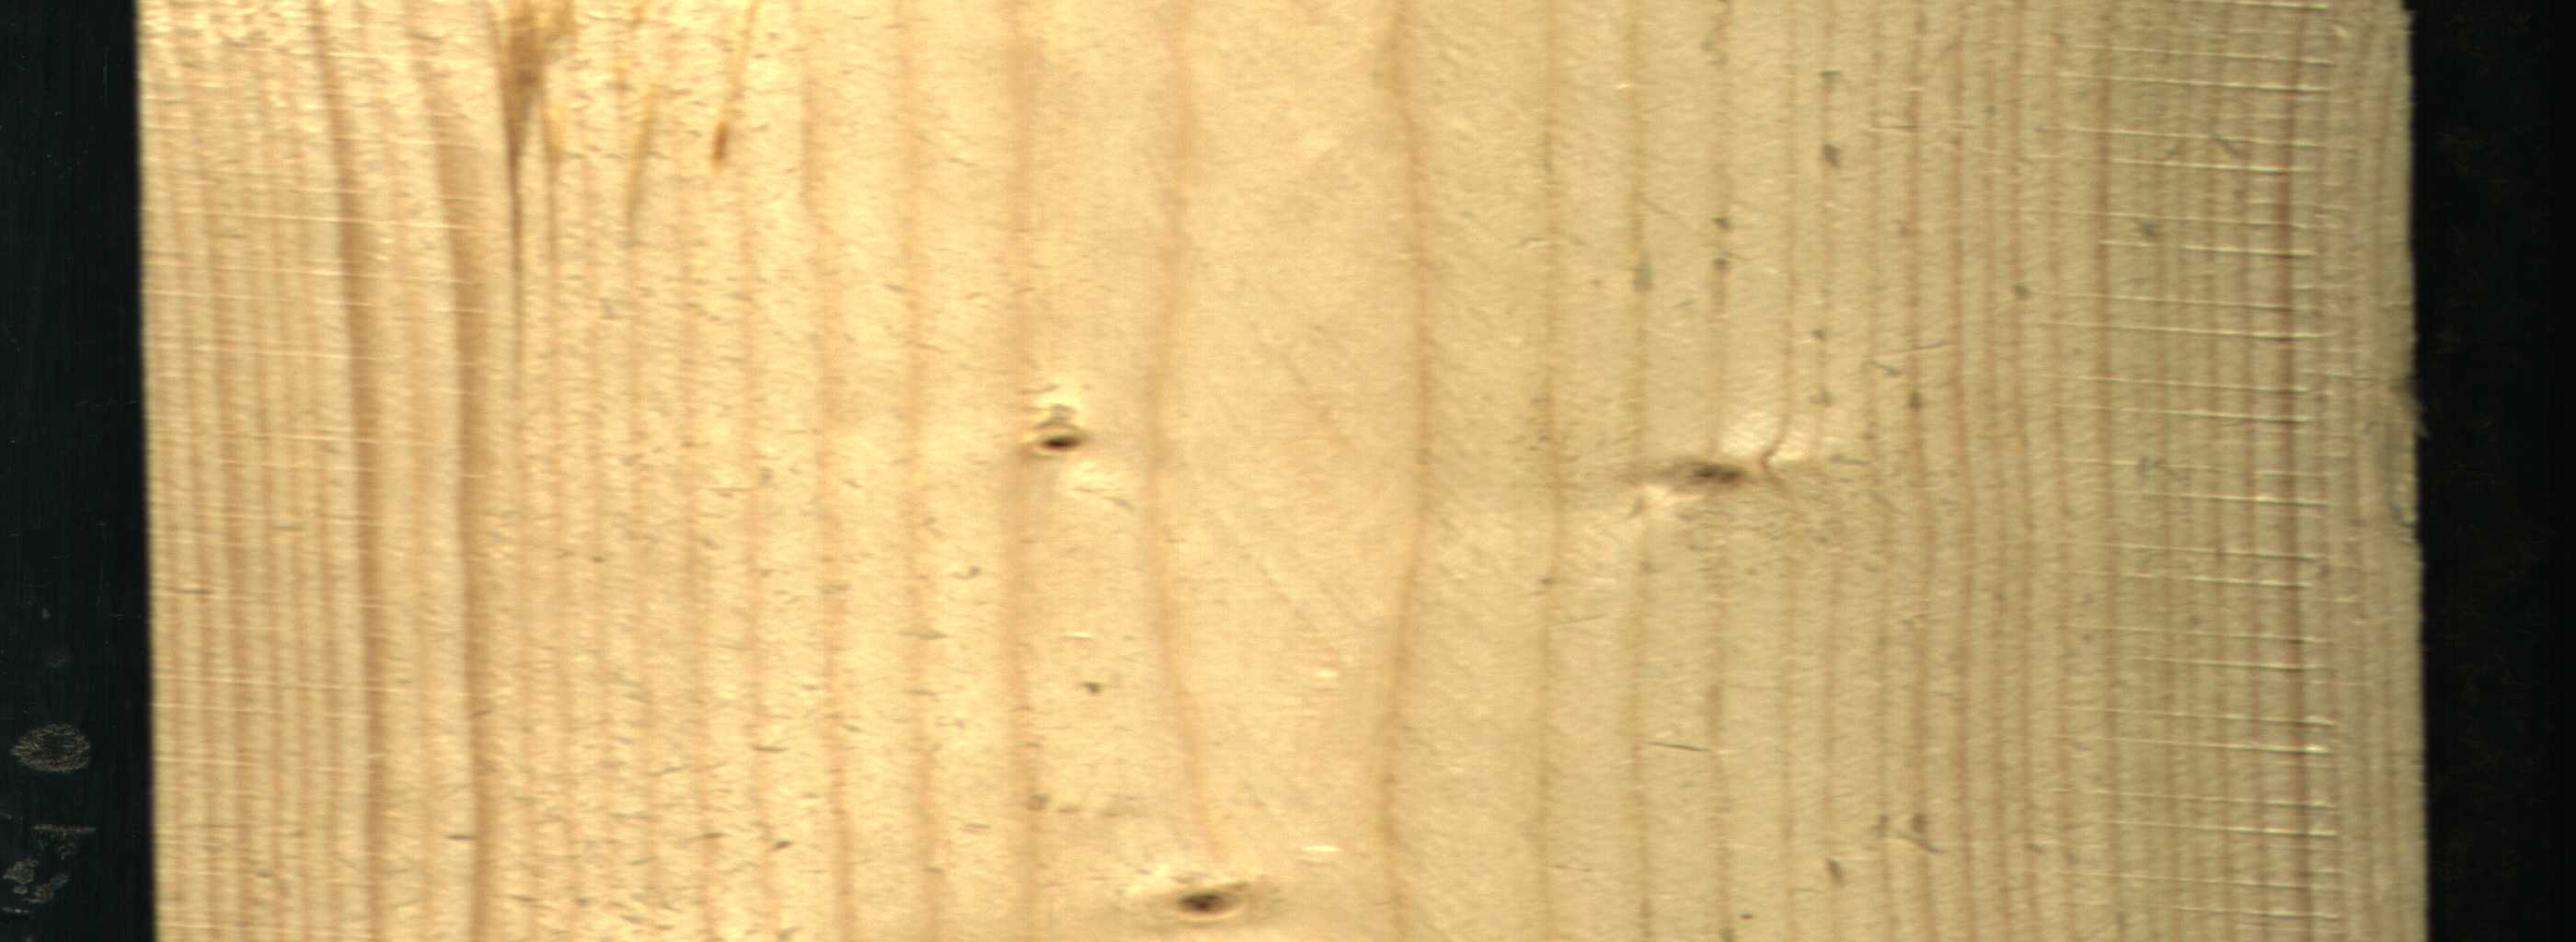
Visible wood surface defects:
Live_Knot
Live_Knot
Live_Knot